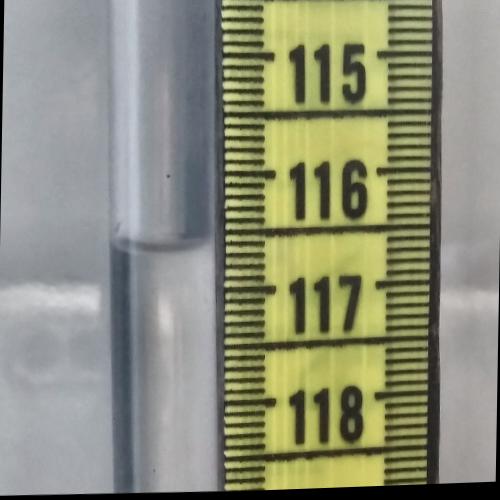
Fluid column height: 116.6 cm